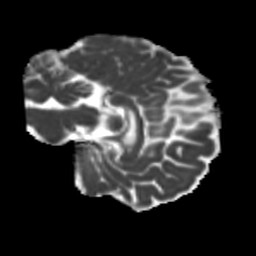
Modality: MD
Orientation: sagittal
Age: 42
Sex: male
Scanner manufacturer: siemens
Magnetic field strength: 3 T
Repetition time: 5.25 s
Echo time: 0.08 s